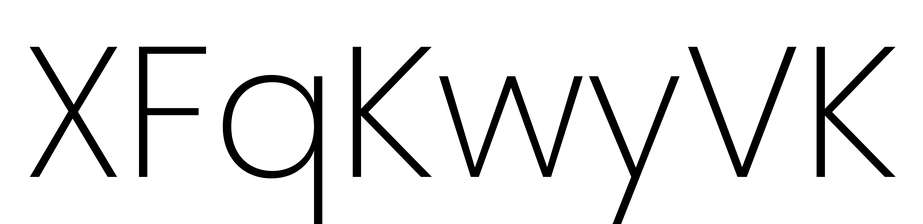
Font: Poppins-ExtraLight